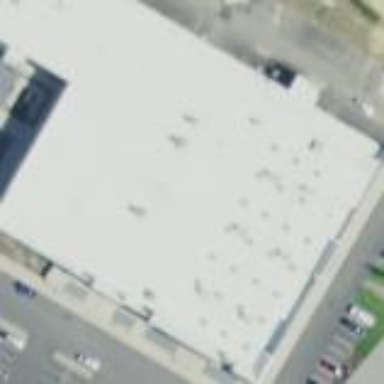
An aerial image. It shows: Outdoor shop that is part of building.